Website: crate-barrel
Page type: receipt
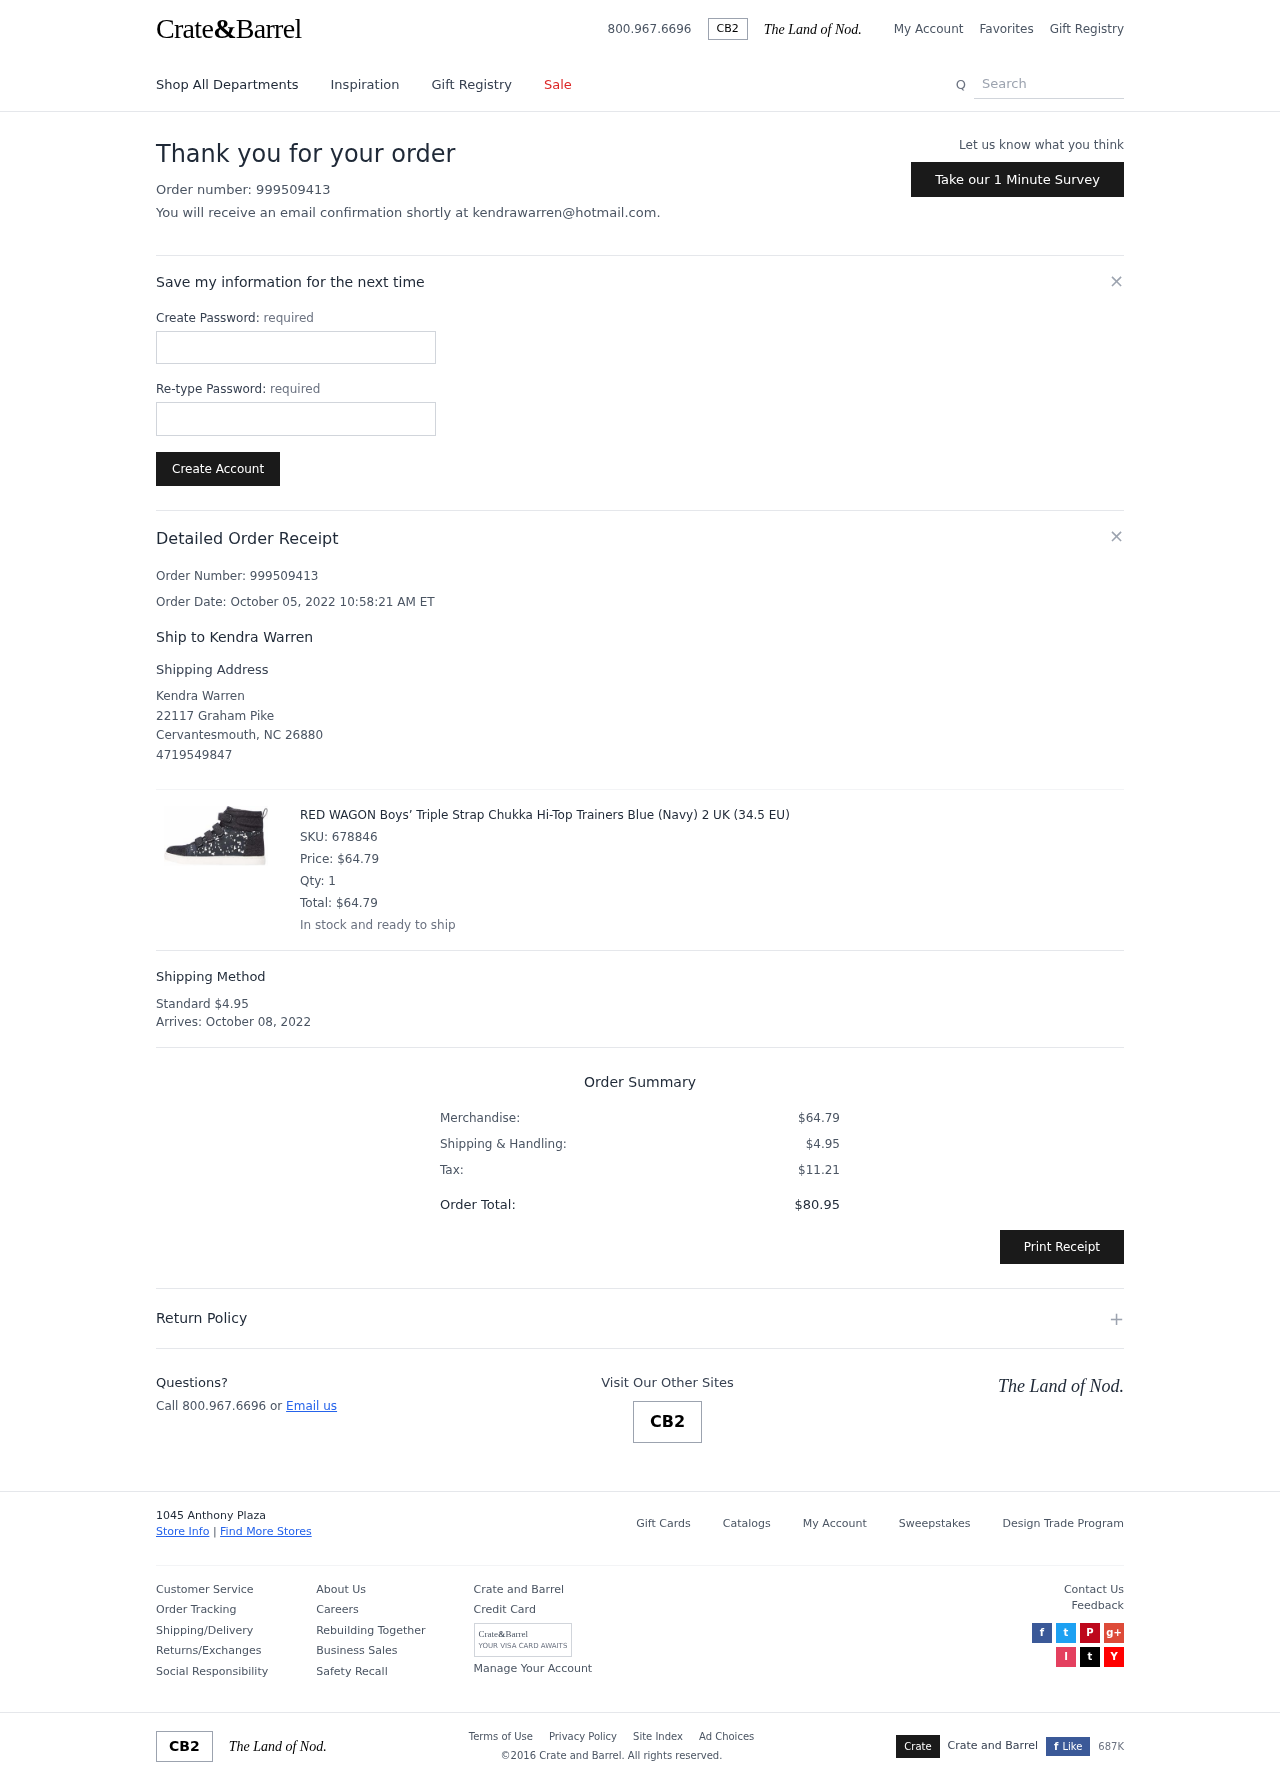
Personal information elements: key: PII_CITY
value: Cervantesmouth
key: PII_EMAIL
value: kendrawarren@hotmail.com
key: PII_FULLNAME
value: Kendra Warren
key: PII_FULLNAME
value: Ship to Kendra Warren
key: PII_PHONE
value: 4719549847
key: PII_POSTCODE
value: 26880
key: PII_STATE_ABBR
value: NC
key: PII_STREET
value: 22117 Graham Pike
Product elements: key: PRODUCT1_NAME
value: RED WAGON Boys’ Triple Strap Chukka Hi-Top Trainers Blue (Navy) 2 UK (34.5 EU)
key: PRODUCT1_PRICE
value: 64.79
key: PRODUCT1_QUANTITY
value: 1
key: PRODUCT1_SKU
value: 678846
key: PRODUCT1_TOTAL
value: $64.79
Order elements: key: ORDER_ID
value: Order Number: 999509413
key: ORDER_ID
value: Order number: 999509413
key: ORDER_DATE
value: Order Date: October 05, 2022 10:58:21 AM ET
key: ORDER_SHIPPING_COST
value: $4.95
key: ORDER_DELIVERY_DATE
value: October 08, 2022
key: ORDER_SUBTOTAL
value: $64.79
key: ORDER_TAX
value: $11.21
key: ORDER_TOTAL
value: $80.95
Search elements: key: HEADER_SEARCH
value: Search